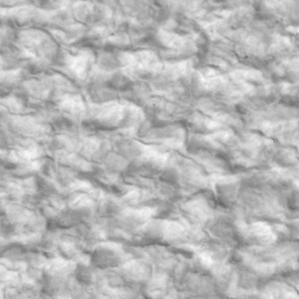
Label: non_frost